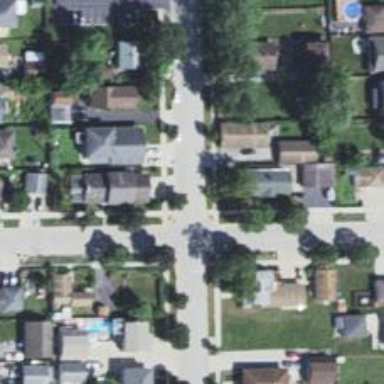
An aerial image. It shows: Neighborhood.